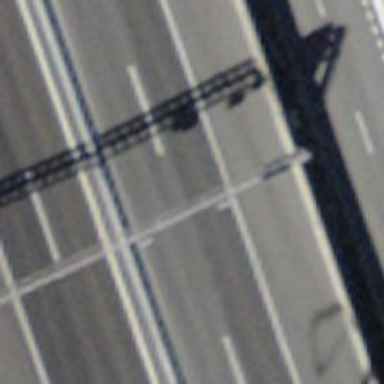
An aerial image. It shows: Gantry structure.